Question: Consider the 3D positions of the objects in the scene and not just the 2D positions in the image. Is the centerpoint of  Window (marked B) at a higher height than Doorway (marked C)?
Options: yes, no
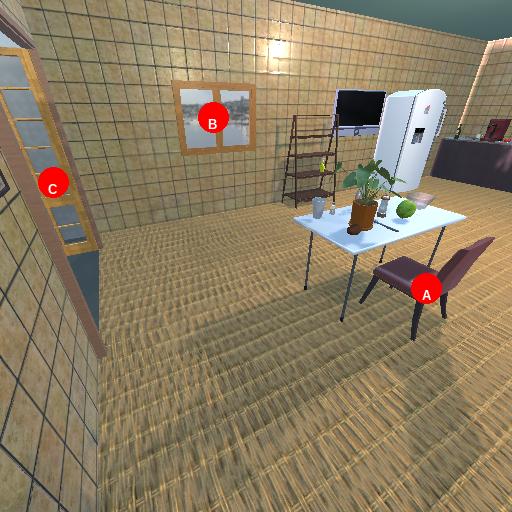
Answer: yes